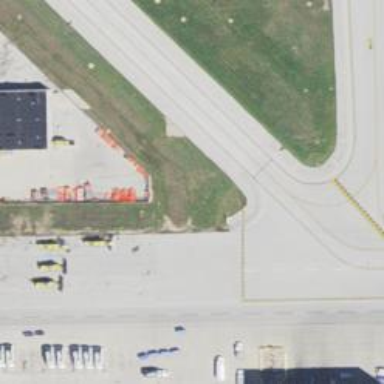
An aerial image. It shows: View of taxiway at the airport.